Current action and preconditions to check: trajectory_clear

Your task: For each precondition in the list above, predict whether it will hold at this action.

Consider the current scene as observed from the mobile robot's camera, and analyze the predicted future states of all dynamic agents (e.g., people, animals, vehicles, or any moving entities) within the NEXT SECOND.

IMPORTANT: Only answer "very likely" if you are absolutely certain—based on strong, clear evidence—that a dynamic agent will violate the precondition in the predicted future state. Do NOT answer "very likely" for unlikely, ambiguous, or low-probability risks.

Ask yourself for each precondition: Is there a high probability, with clear and convincing evidence, that the predicted future states of any dynamic agent will interfere with the predicted future state of the currently executing action within the NEXT SECOND, causing that precondition to fail?

Assess the risk level based on these predictions. Use "likely" or "very likely" if motions create a clear risk of interference.

Use "neutral" or "improbable" if agents are nearby but their predicted paths are clearly diverging or non-conflicting.

Failure Risk Categories: "very improbable", "improbable", "neutral", "likely", "very likely"

Answer Format: Output ONLY the probability_of_failure value from these categories: "very improbable", "improbable", "neutral", "likely", "very likely"

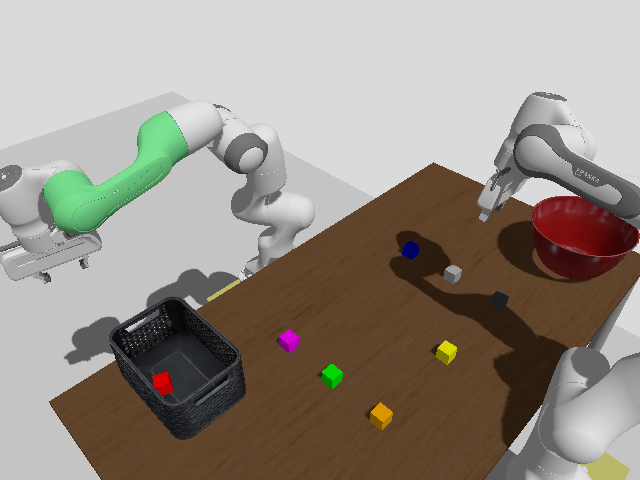

Answer: very improbable